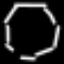
Label: octagon